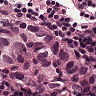
Metastatic tissue present: yes